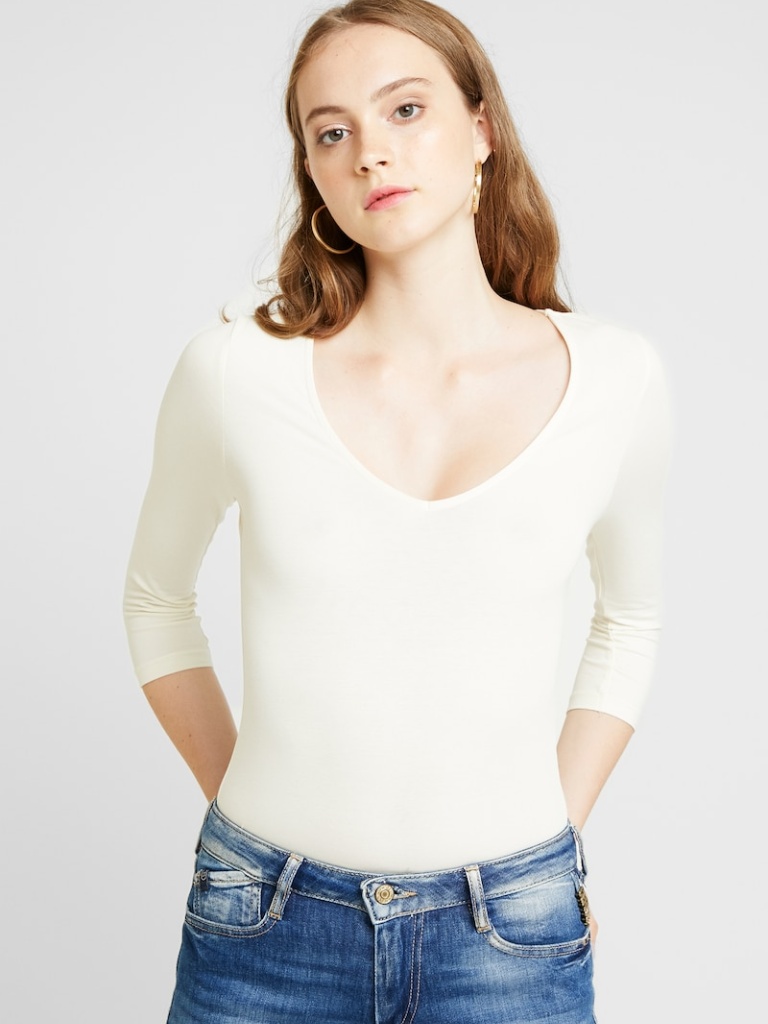
jersey tight a long-sleeved with the sleeves down hip length Fully Tucked in v-neck bodysuit